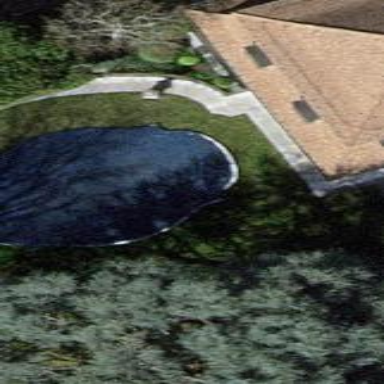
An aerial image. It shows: Swimming pool located in leisure land.